Question: I'm trying to run the following query to an MS Access database (from an .asp page) :
'''
SELECT firstname, lastname, emp_id FROM employees ORDER BY firstname
'''
However, I get an error saying
Now, the query runs fine if I exclude the "emp_id" (primary key) field. I have made sure that the field exists and that there are no typos in the query.
If I run the query through the MS Access GUI, there's a pop-up asking me to enter a "parameter value" for the emp_id field. Could this be why it won't work, and why does it happen?
Getting the employees from the db:
'''
Function GetEmployees()
Dim employeesRS, sqlGetEmployees, employeesList, e
Set employeesList = CreateObject("System.Collections.ArrayList")
sqlGetEmployees = "SELECT firstname, lastname, emp_id FROM employees ORDER BY firstname"
Set employeesRS = db.connTb.execute(sqlGetEmployees) 'Custom class to simplify db-querying
While Not employeesRS.EOF
Set e = new Employee
e.Firstname = employeesRS("firstname")
e.Lastname = employeesRS("lastname")
e.Id = employeesRS("emp_id")
employeesList.Add(e)
employeesRS.MoveNext
Wend
employeesRS.Close
Set GetEmployees = employeesList
End Function
'''
Screenshot of table structure: (As you probably noticed, I translated the table and code in my post, to make it more readable . The relationship between code/table fields is identical though. )

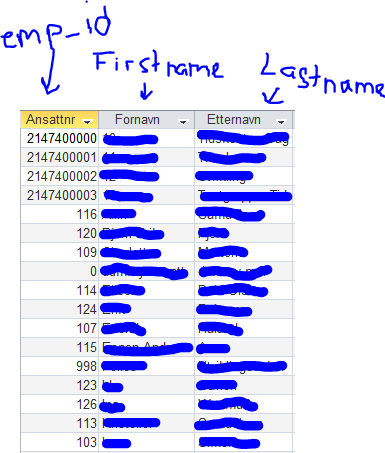
Answer: Solved:
The query result view in MS Access showed the field name to be "emp_id", but the actual name was "employee_id".
The program using the database used to be an Access-forms application and therefore had different names on the columns in the query result view than the actual names (for some reason, I don't know why that sounded like a good idea)